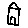
Label: house